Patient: sex M, age 74
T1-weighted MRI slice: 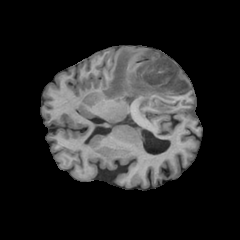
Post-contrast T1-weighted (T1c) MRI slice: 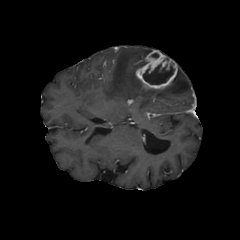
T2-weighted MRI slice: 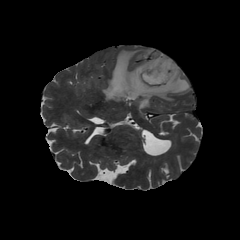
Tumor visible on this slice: yes
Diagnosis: Glioblastoma, IDH-wildtype
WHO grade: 4